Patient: sex F, age 55
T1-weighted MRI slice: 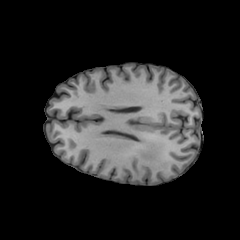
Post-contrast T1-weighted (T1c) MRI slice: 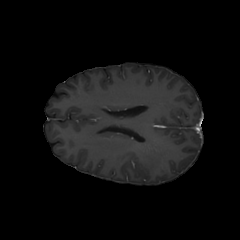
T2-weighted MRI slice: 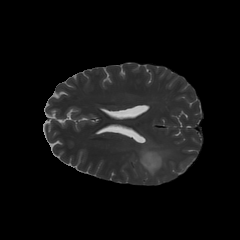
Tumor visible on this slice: yes
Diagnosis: Glioblastoma, IDH-wildtype
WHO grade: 4